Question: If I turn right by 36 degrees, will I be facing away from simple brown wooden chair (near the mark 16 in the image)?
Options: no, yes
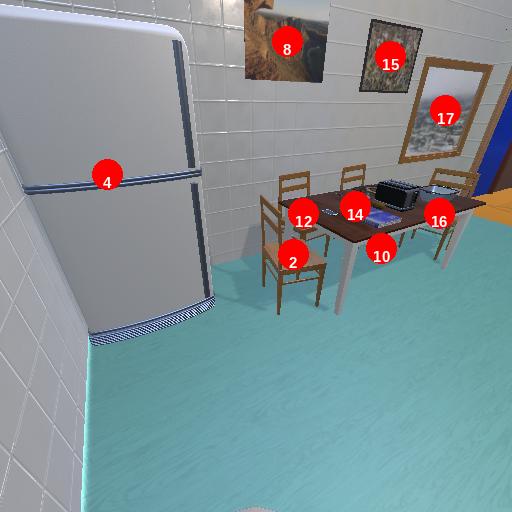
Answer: no